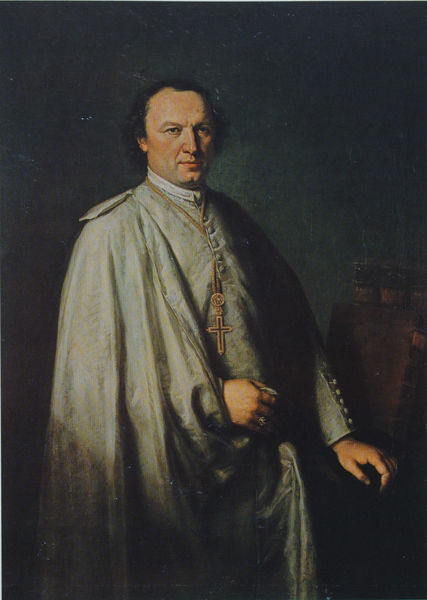
Titel: Michael Gilbert, letzter Abt von Steingaden
Künstler: Moritz Kellerhoven
Standort: München
Institution: Neue Pinakothek
Schlagwörter: blau, dunkel, gemälde, hand, mann, schatten, umhang, weiß, grün, braun, finger, geste, grau, hell, hintergrund, licht, mund, nase, schmuck, schwarz, stirn, stuhl, stützen, tisch, blick, rot, hemd, wand, augen, band, falten, gesicht, halten, kragen, stehen, ärmel, bild, bildnis, hände, portrait, porträt, öl, geistlicher, gewand, gold, haare, halbfigur, interieur, kostüm, mantel, realismus, reich, stehend, stehender, england, kinn, knopf, lippen, locken, potrait, bücher, düster, kette, hof, bischof, ernst, grübchen, robe, bronze, aufstützen, knöpfe, hemdkragen, knopfleiste, ring, halskette, buch, kreuz, steht, dreiviertel, militär, schriften, adeliger, schulterklappen, kardinal, fürst, talar, buchrücken, pfarrer, beugen, halbporträt, leder, abstützen, klerus, priester, kruzifix, beschlag, reflex, möbelstück, ornat, porttrait, standbild, schulterklappe, kreut, tabernakel, folianten, abt, bände, gebrochener arm, geschmeide, lederbnd, schutler, epaulette, bekannt, aufgeseützt